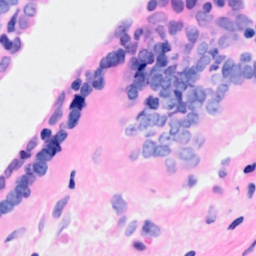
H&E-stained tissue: Breast